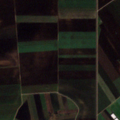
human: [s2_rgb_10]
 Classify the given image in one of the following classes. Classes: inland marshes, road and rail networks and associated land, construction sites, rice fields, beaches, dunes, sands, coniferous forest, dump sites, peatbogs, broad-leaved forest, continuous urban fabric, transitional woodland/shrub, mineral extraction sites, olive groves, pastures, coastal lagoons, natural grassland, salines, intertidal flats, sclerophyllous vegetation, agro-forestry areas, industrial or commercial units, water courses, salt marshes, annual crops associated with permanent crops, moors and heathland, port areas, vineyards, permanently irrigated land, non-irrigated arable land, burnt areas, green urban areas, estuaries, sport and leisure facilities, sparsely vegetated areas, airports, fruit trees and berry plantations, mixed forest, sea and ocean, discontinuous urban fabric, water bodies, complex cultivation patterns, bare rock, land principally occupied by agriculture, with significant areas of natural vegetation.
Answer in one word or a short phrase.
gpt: non-irrigated arable land, land principally occupied by agriculture, with significant areas of natural vegetation